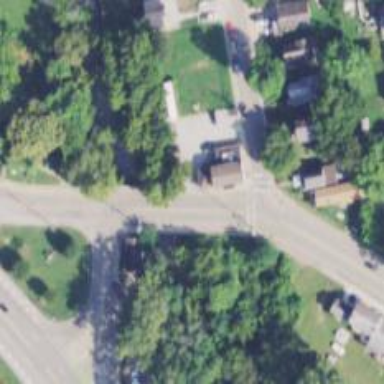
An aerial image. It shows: Marked road crossing.